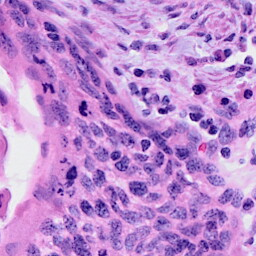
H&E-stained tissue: Cervix